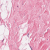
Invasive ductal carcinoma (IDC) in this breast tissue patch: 0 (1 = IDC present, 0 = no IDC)